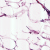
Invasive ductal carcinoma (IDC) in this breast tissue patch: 0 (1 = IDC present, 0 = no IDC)